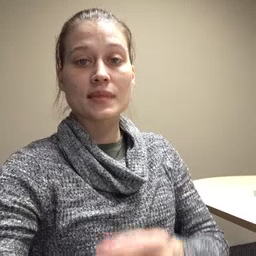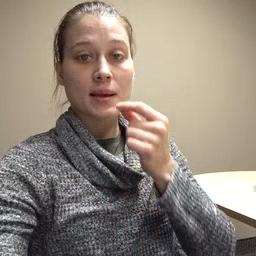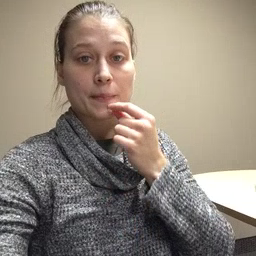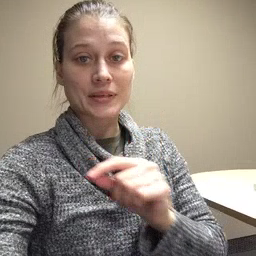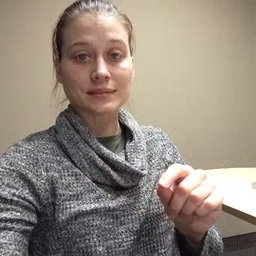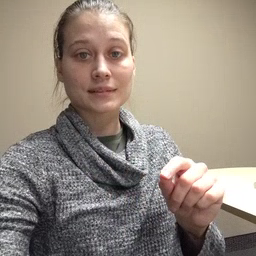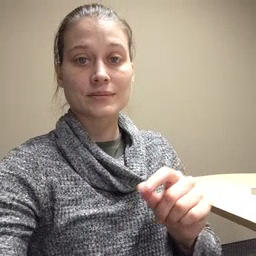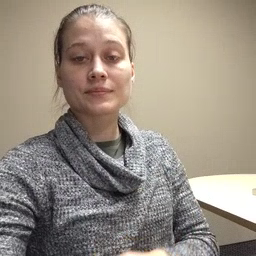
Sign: pencil